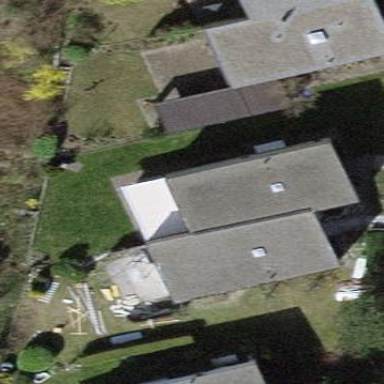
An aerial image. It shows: Terrace building.